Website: home-depot
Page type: delivery-shipping
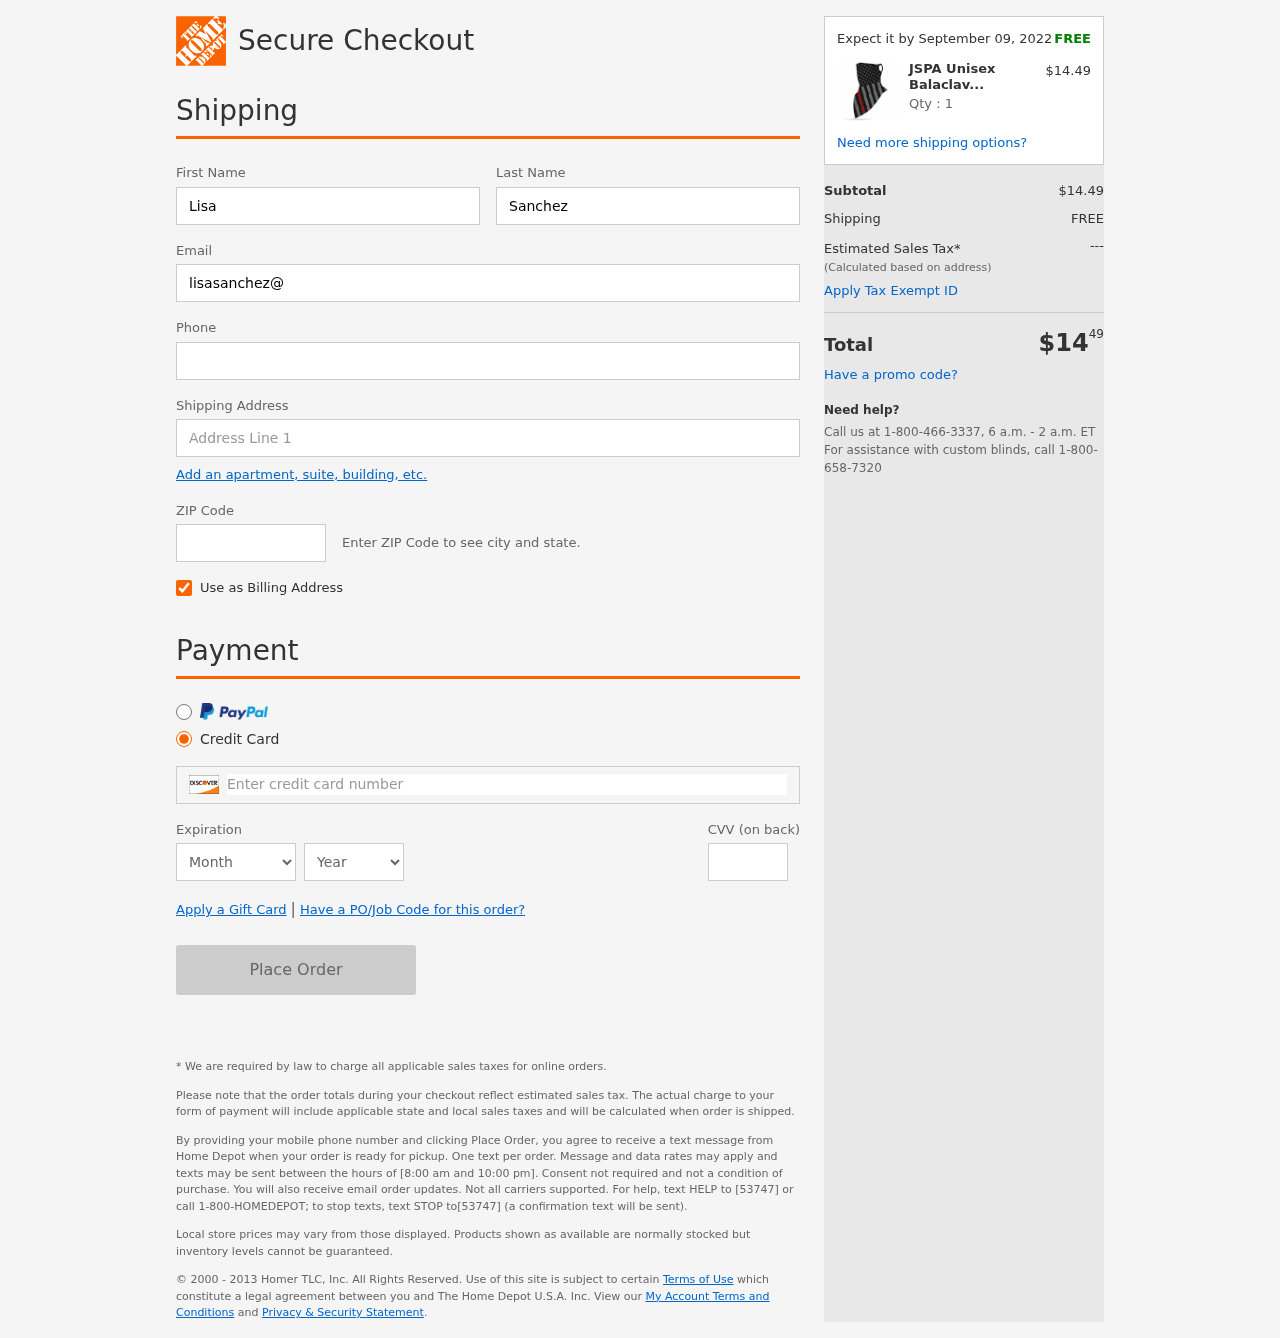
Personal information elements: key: PII_CARD_CVV
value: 285
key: PII_CARD_EXPIRY_MONTH
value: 07
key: PII_CARD_EXPIRY_YEAR
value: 29
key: PII_CARD_NUMBER
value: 6011 3026 6589 1119
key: PII_EMAIL
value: lisasanchez@hotmail.com
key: PII_FIRSTNAME
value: Lisa
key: PII_LASTNAME
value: Sanchez
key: PII_PHONE
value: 9517811495
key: PII_POSTCODE
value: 17116
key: PII_STREET
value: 397 Nicholas Brook
Product elements: key: PRODUCT1_NAME
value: JSPA Unisex Balaclava Ear Hanger Mask Sun Protection Face Mask Balaclava for Men Women Washable Face
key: PRODUCT1_PRICE
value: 14.49
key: PRODUCT1_QUANTITY
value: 1
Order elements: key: ORDER_DELIVERY_DATE
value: Expect it by September 09, 2022
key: ORDER_SUBTOTAL
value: $14.49
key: ORDER_SHIPPING_COST
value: FREE
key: ORDER_TOTAL
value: $1449